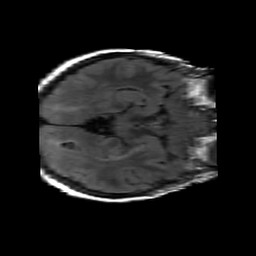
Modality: FLAIR
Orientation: axial
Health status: ill
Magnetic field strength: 3 T